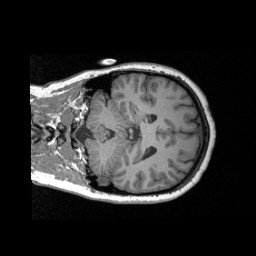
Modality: T1w
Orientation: coronal
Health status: healthy
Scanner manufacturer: siemens
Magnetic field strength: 3 T
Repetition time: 2.3 s
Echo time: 0.00287 s